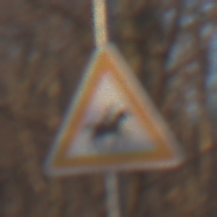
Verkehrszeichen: ReiterLinks
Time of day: SunriseSunset
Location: Outdoor (Nature)
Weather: Clear
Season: Autumn
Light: Natural